Interaction volume radius: 5 \u00c5
Interaction volume height: 10 \u00c5
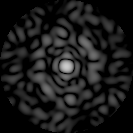
Disorder parameter: 0.863